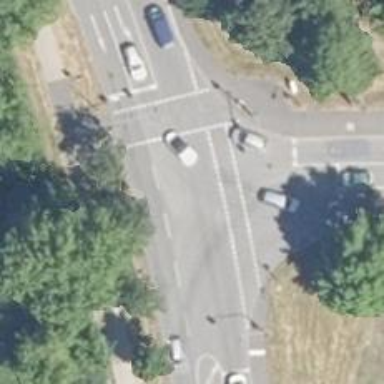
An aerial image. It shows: Road with traffic signals.